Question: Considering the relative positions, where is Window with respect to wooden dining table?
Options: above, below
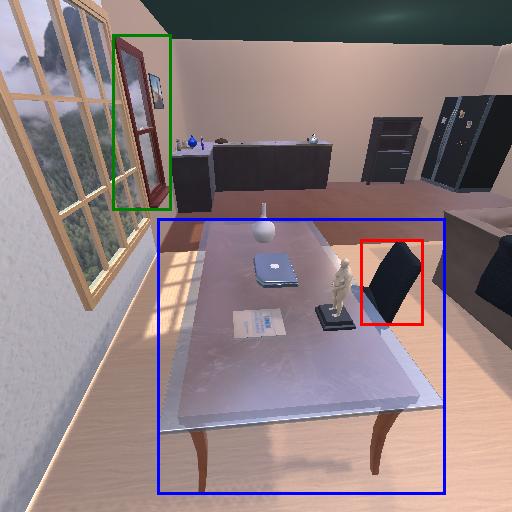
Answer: above